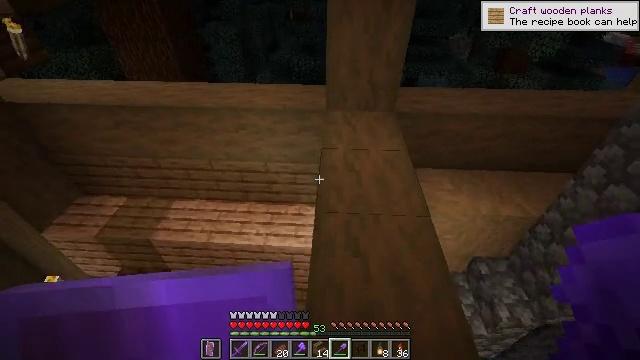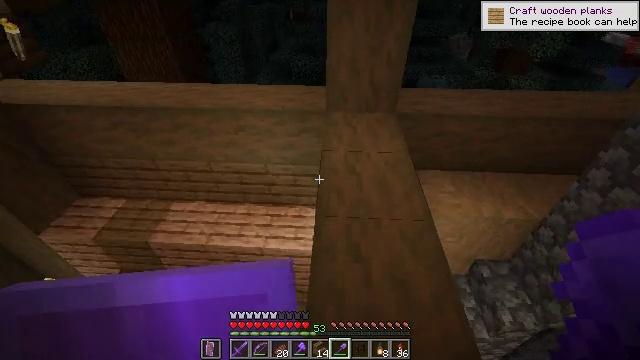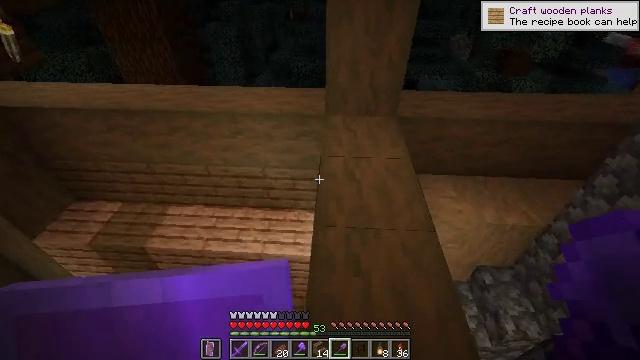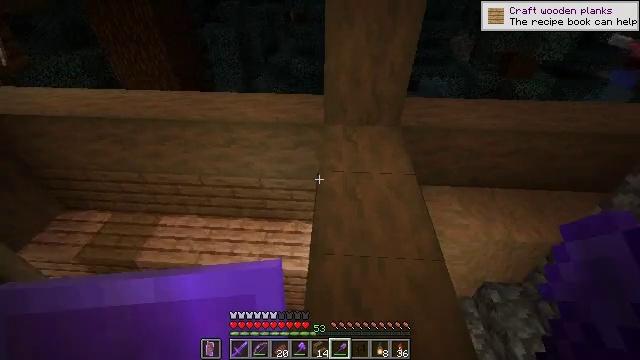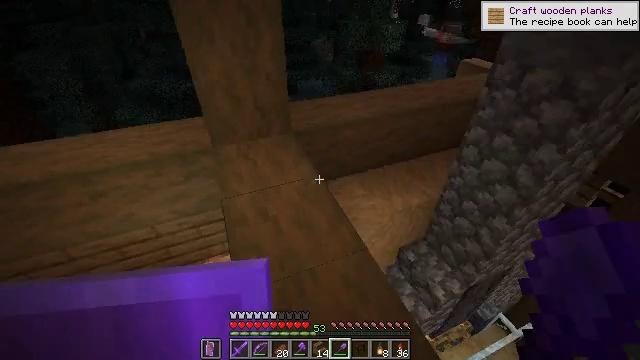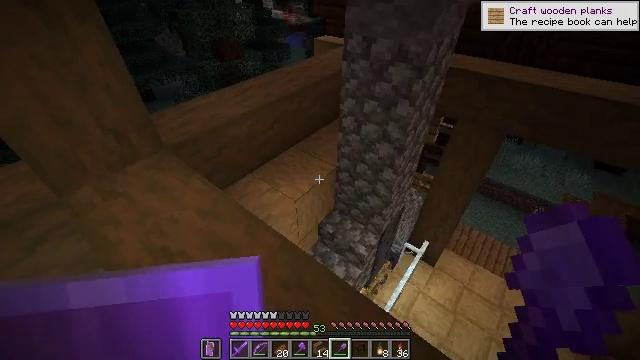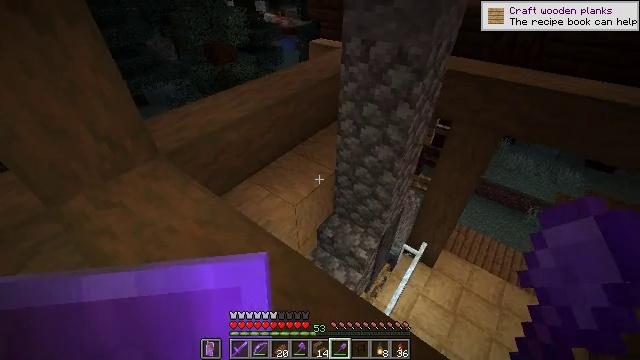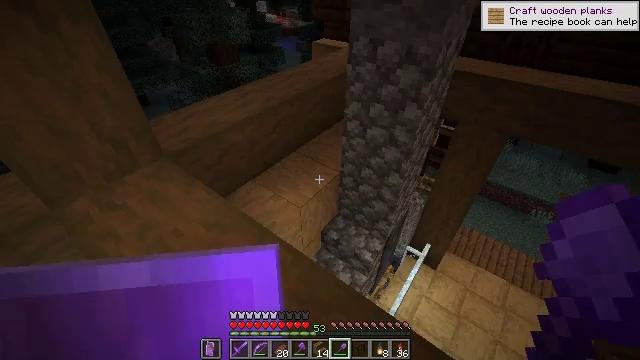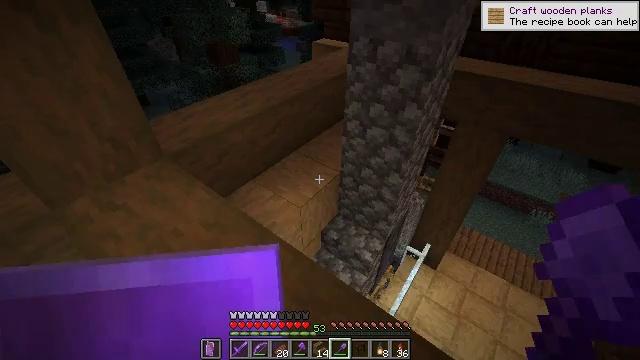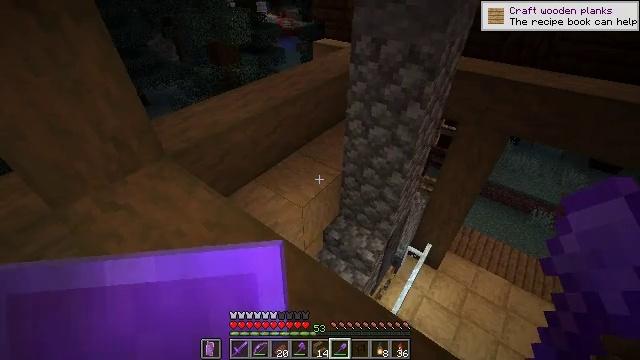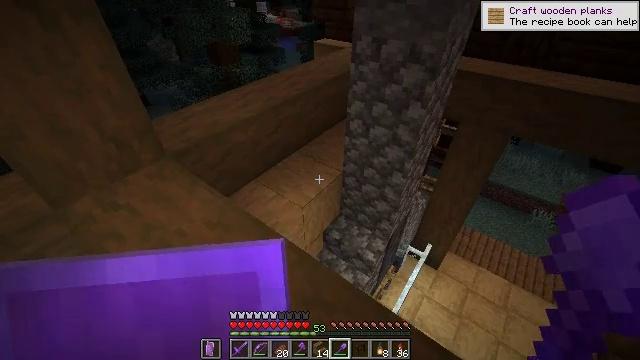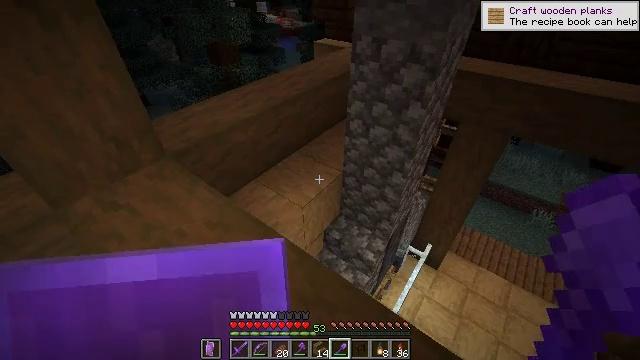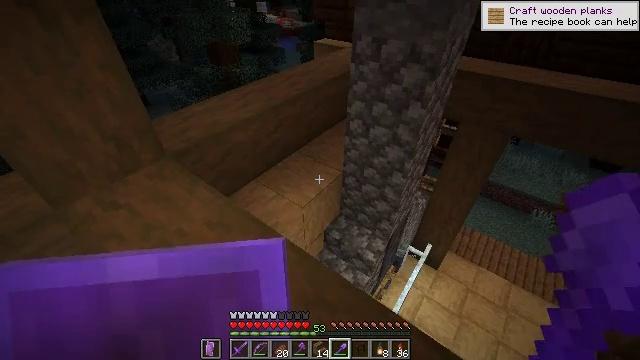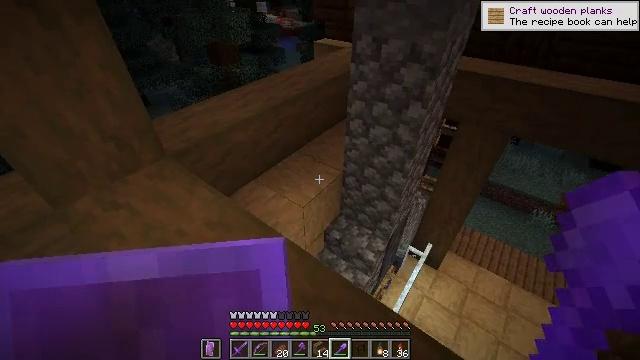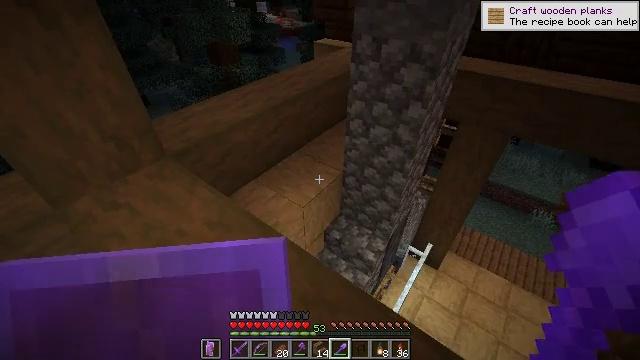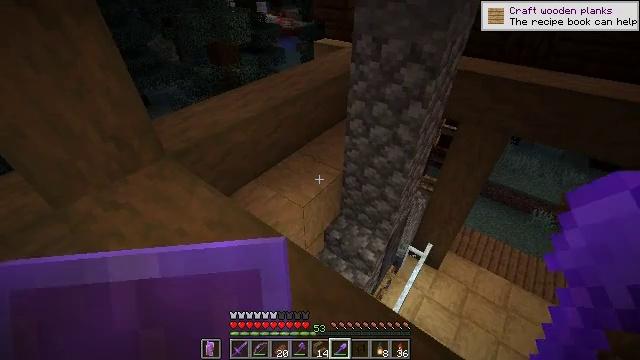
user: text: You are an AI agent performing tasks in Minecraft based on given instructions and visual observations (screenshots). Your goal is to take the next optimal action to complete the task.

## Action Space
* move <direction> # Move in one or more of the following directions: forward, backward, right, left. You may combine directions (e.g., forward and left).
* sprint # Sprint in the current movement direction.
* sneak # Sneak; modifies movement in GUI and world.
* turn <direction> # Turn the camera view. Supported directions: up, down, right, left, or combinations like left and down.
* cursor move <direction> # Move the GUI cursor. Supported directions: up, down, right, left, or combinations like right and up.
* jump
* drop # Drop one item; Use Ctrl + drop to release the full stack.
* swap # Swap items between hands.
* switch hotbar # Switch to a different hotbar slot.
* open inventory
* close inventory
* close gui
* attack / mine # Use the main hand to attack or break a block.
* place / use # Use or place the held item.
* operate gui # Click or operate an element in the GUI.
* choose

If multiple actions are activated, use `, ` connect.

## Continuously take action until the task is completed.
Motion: motion action
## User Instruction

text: Destroy the beehive to relocate it.
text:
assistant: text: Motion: no_op
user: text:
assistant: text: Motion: move forward
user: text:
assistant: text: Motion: move forward
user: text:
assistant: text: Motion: move forward, turn right and up
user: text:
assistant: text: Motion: turn right and down
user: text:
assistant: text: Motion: turn right
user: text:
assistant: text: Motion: no_op
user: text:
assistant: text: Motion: no_op
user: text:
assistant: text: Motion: no_op
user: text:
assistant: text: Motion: no_op
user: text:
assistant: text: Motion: no_op
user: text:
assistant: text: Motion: no_op
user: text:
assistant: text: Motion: no_op
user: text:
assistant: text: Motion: no_op
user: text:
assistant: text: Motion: no_op
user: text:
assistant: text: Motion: turn right and up
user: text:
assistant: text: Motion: turn right and up
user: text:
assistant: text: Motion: turn right and up
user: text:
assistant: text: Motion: turn right
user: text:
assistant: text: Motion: no_op
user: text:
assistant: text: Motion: no_op
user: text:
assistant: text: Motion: no_op
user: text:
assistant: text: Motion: no_op
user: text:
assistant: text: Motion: turn right
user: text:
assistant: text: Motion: turn right and down
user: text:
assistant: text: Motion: turn right and down
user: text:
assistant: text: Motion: turn right and down
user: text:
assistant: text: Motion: no_op
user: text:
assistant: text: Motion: no_op
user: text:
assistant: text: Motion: no_op